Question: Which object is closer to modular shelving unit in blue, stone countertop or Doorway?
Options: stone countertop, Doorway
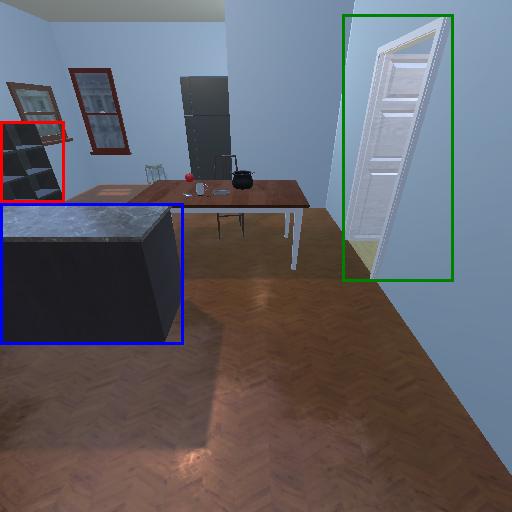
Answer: stone countertop